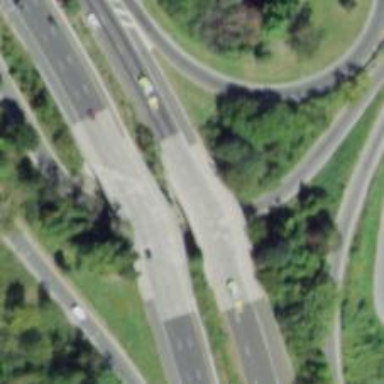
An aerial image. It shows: Urban freeway expressway bridge crossing over the motorway.